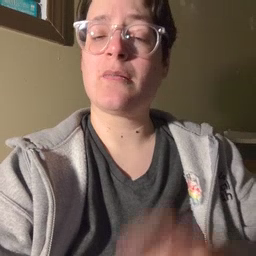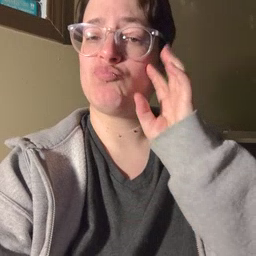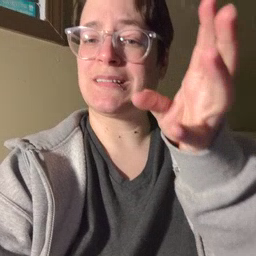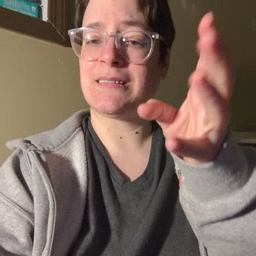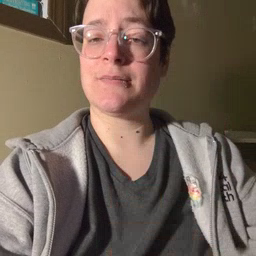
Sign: pretend